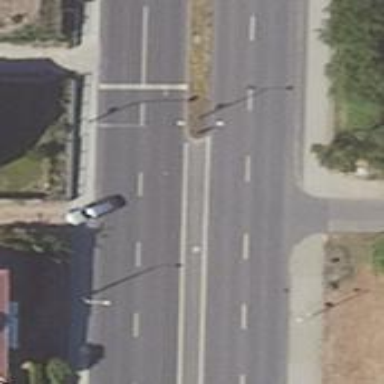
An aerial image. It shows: Road with traffic signals.